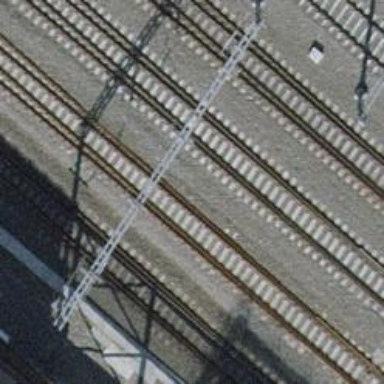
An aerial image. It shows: Single railway track with electrified contact line.